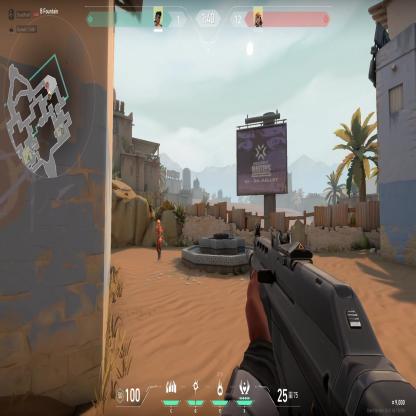
Label: enemy